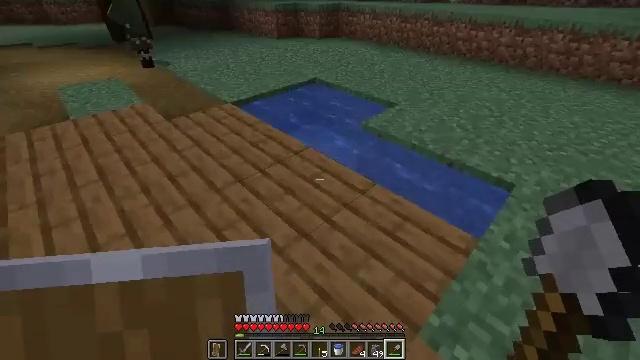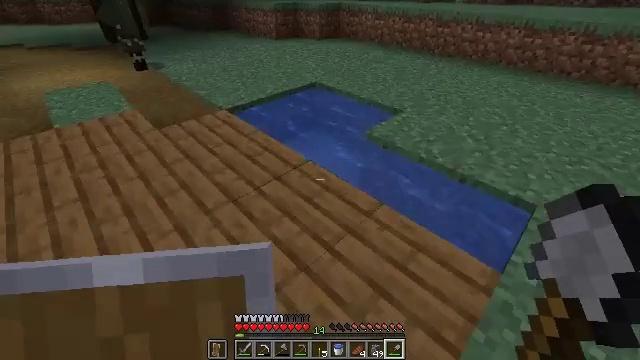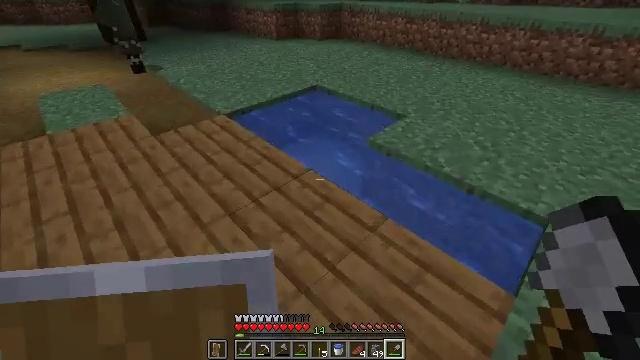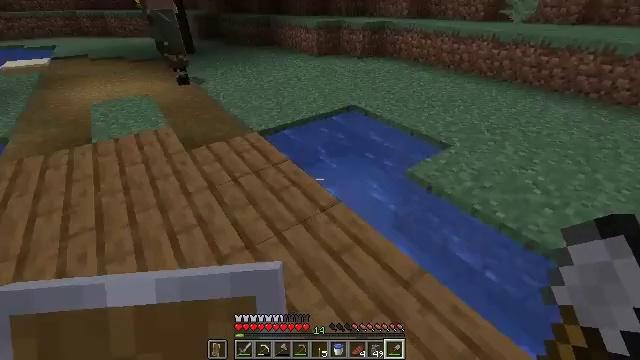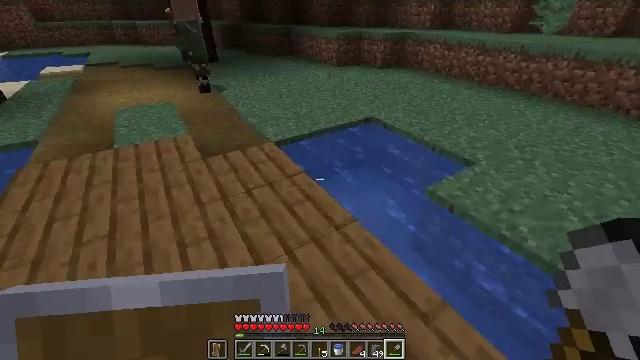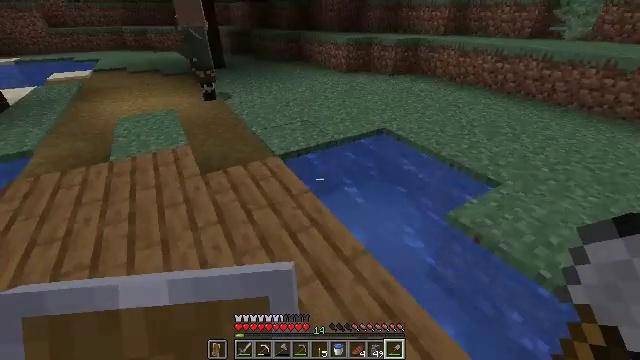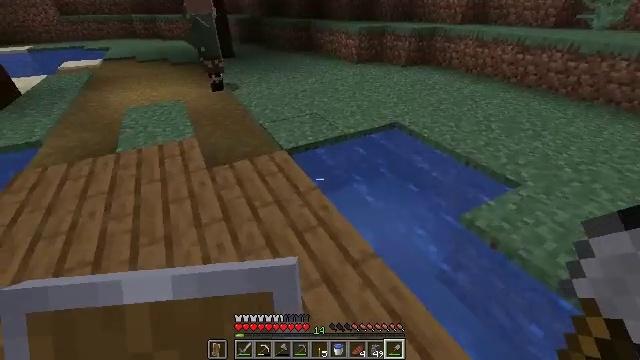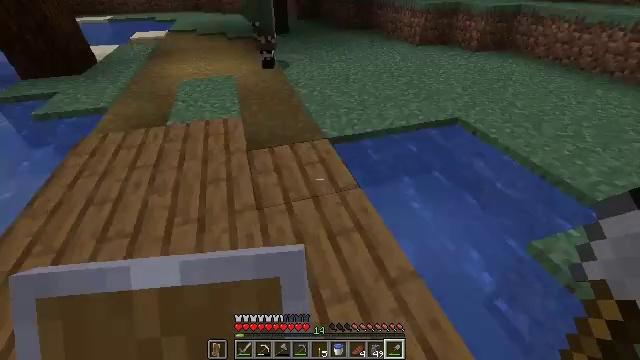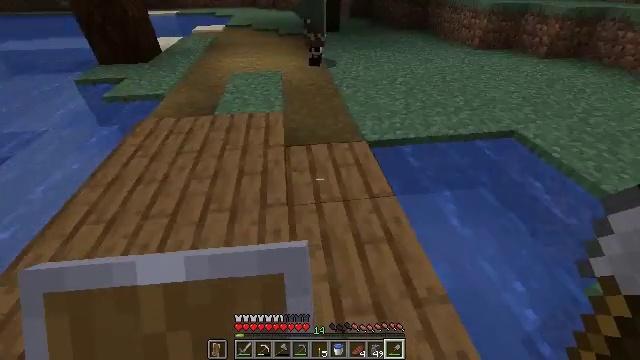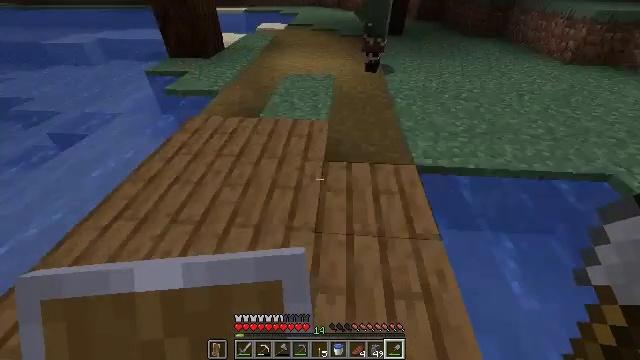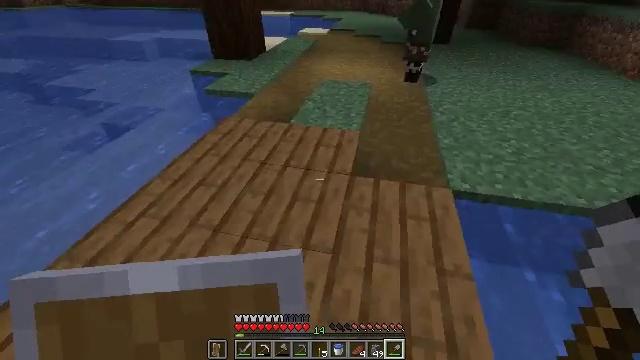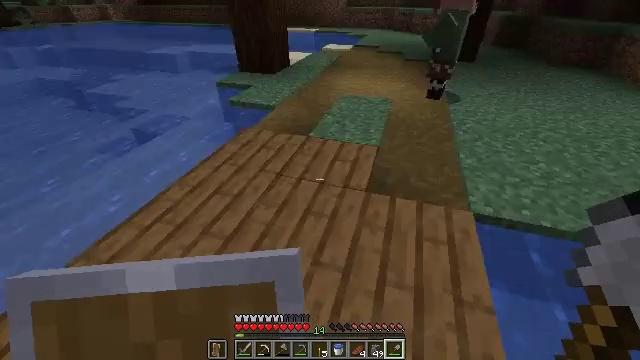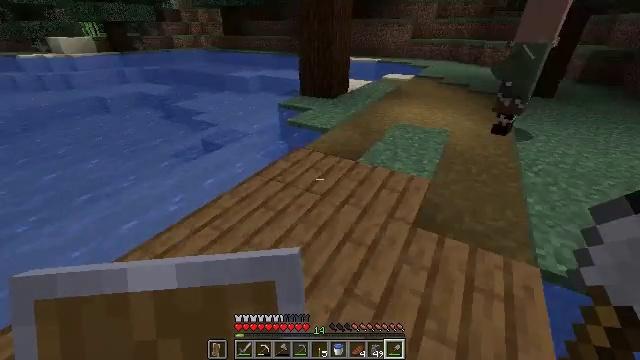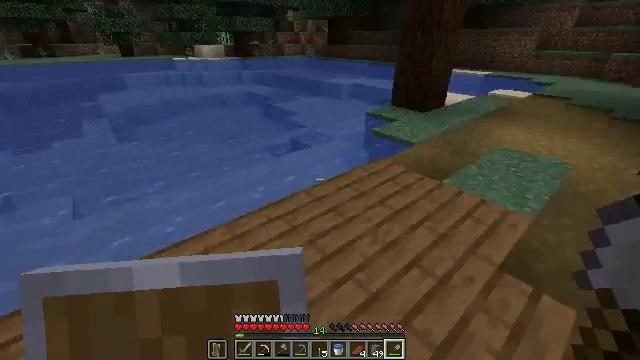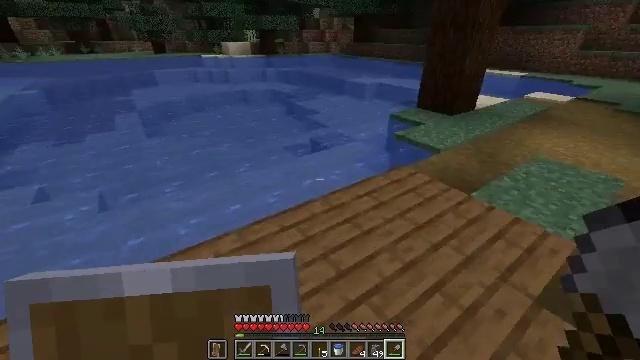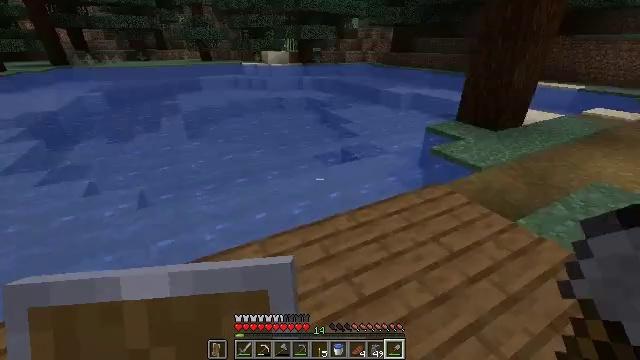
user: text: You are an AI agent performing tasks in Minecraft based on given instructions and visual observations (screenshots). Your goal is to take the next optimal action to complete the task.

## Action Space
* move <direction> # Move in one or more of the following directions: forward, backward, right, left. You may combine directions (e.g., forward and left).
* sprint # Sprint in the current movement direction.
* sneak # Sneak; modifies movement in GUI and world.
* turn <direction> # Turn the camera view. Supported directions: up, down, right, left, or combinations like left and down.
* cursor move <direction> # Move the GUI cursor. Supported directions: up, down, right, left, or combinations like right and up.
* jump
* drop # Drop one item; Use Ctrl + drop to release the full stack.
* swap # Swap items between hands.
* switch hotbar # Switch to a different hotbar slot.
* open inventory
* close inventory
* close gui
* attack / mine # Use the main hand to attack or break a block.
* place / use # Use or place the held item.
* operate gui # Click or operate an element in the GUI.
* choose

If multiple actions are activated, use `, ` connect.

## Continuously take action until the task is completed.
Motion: motion action
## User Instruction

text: Gather materials from the sweet berry bush.
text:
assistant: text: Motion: move forward
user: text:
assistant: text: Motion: move forward
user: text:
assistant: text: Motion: move forward, turn left and up
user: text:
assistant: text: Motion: move forward, turn left and up
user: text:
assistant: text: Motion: move forward, turn left
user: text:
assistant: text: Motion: move forward, turn left and down
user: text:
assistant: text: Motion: move forward, turn left and down
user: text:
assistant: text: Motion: move forward, turn left
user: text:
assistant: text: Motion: move forward, turn left
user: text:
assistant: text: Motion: turn left
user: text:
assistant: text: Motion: turn left and up
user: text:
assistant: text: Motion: turn left and up
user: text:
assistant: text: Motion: move forward, turn left and up
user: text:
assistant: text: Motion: move forward, turn left
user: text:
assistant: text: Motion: move forward, turn left and up
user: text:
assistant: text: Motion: move forward, turn left
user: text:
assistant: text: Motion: move forward, turn left
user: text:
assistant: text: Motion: move forward
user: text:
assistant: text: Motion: move forward
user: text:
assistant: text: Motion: move forward and move right, turn right
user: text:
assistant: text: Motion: move forward and move right, turn right and up
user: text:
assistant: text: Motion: move forward and move right, turn right and up
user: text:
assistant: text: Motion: move forward, turn right and up
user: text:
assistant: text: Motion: move forward, turn right and up
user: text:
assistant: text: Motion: move forward, turn right and up
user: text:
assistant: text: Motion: move forward, turn right
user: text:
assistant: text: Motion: turn right
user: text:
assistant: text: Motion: turn right and up
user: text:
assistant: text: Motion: move right, turn right
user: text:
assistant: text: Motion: move forward and move right, turn right